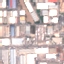
Land use / land cover class: Industrial